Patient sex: F
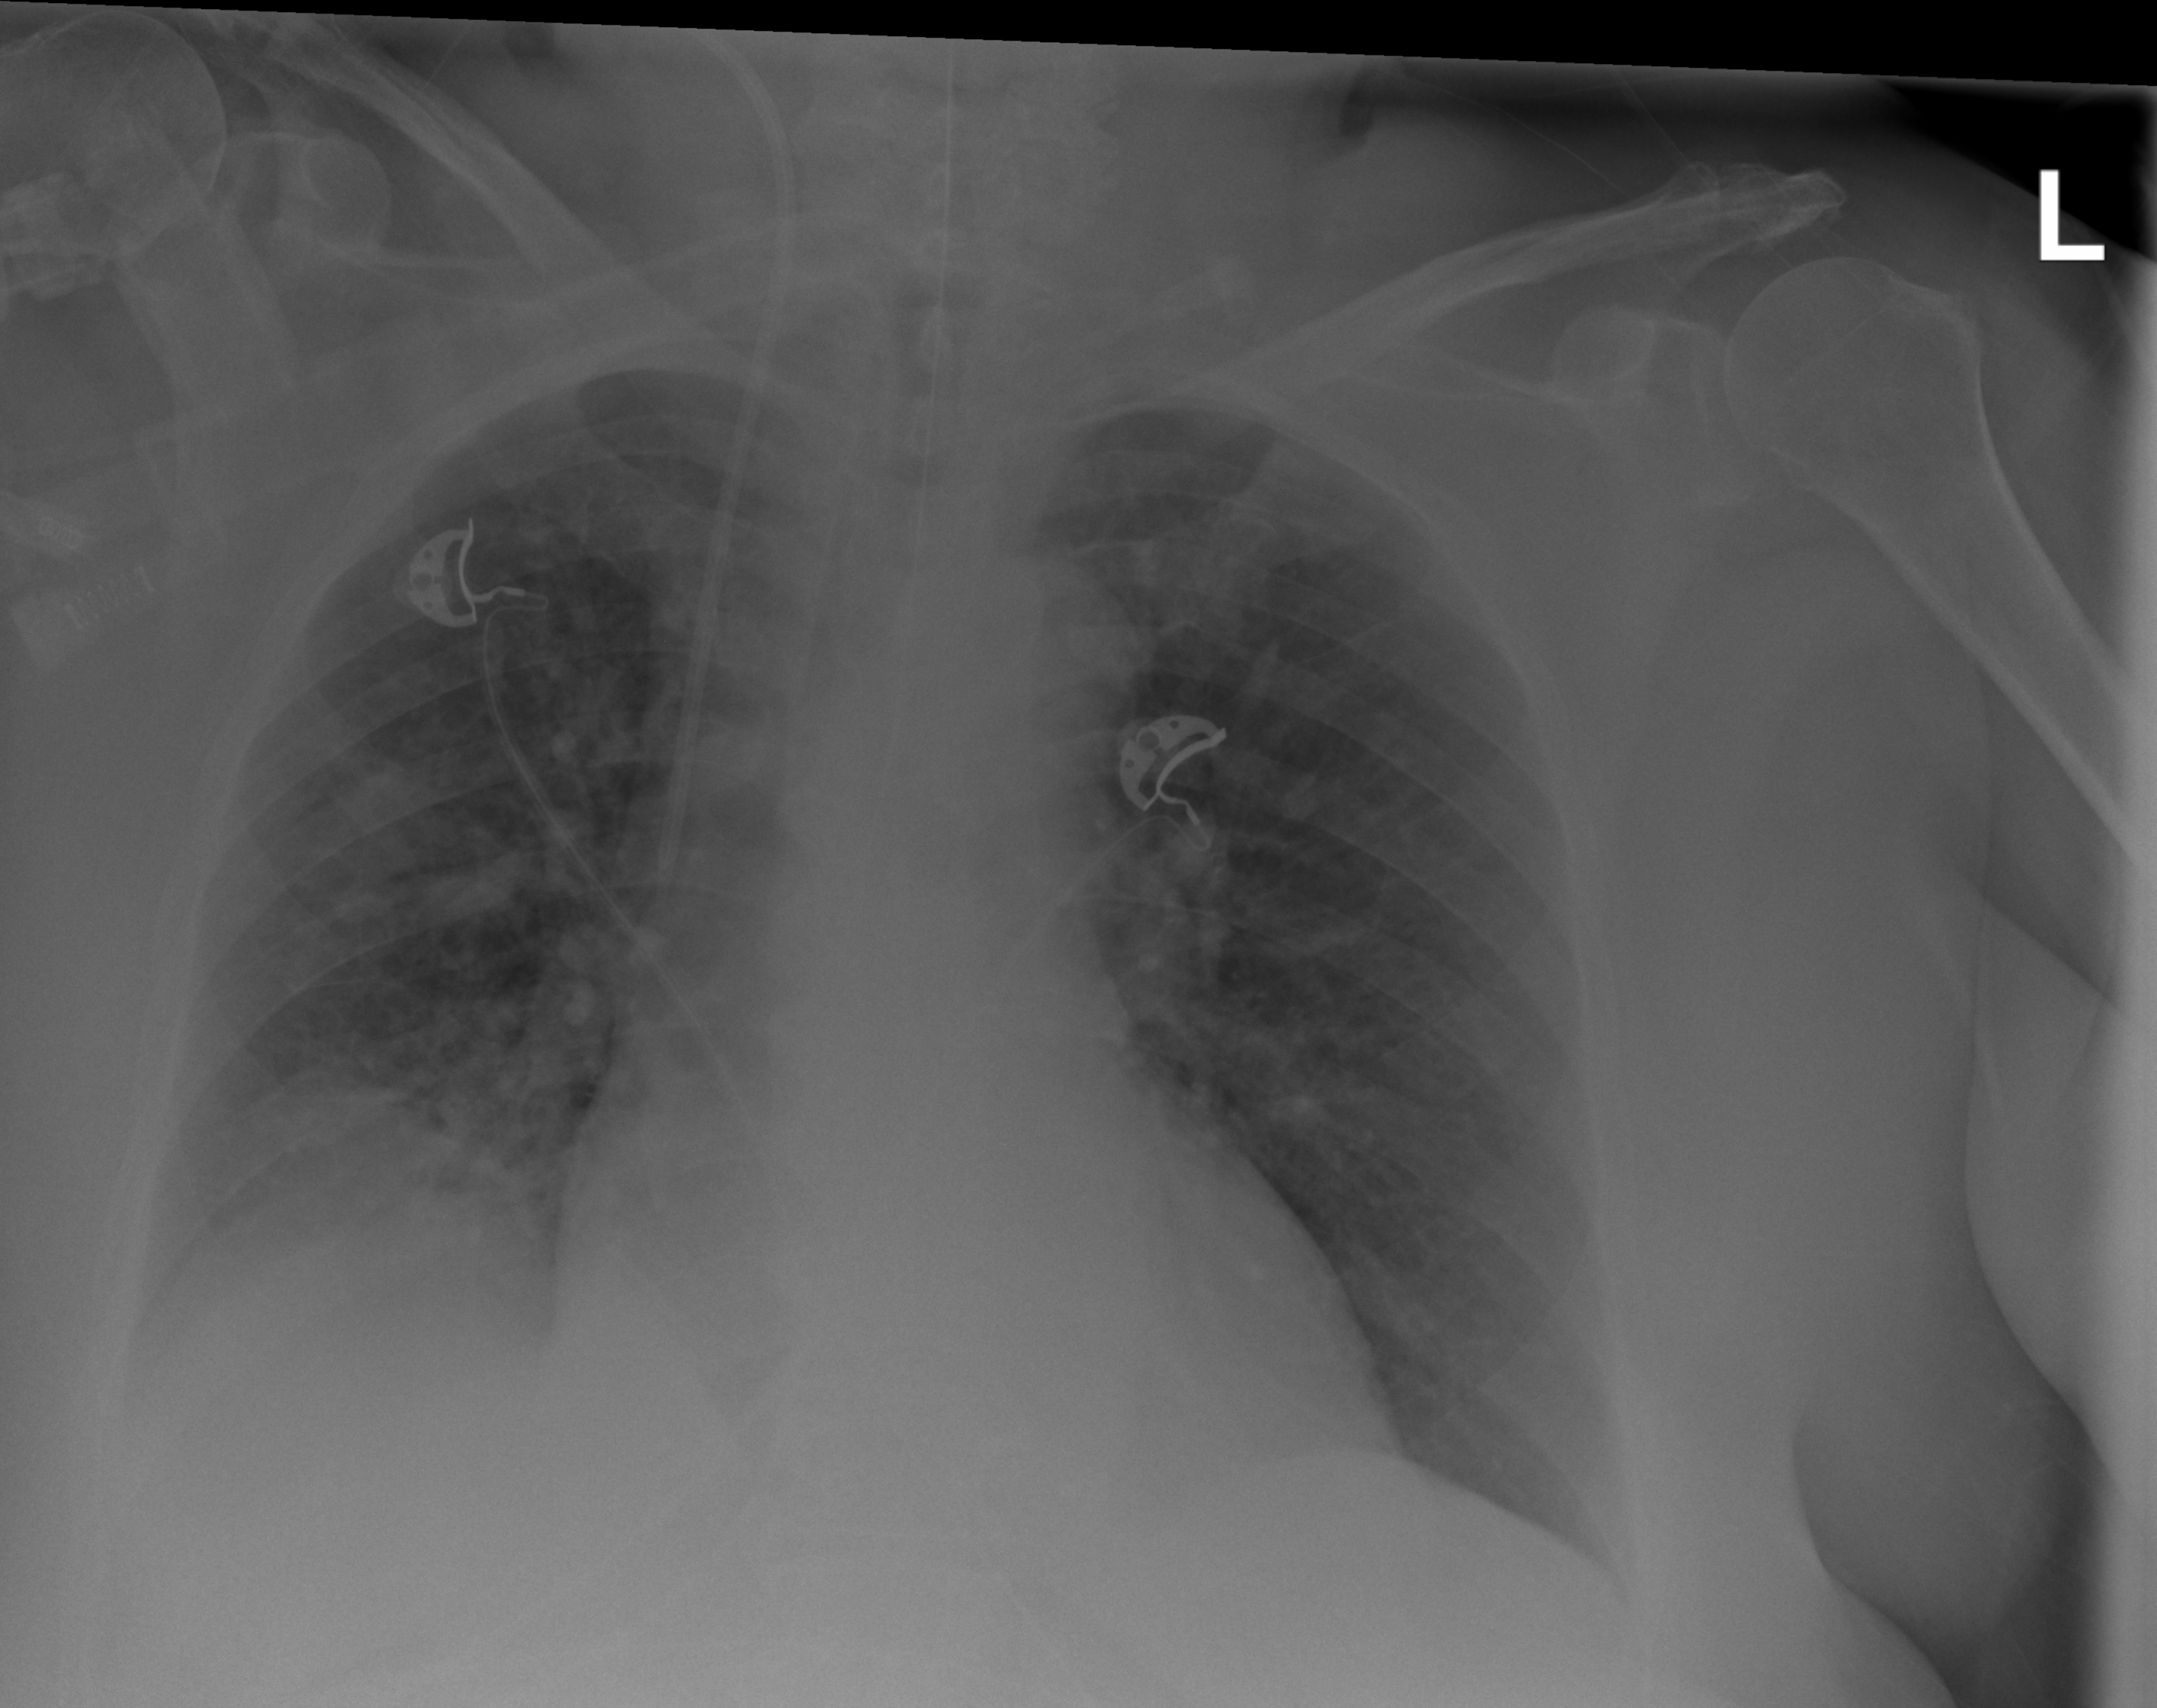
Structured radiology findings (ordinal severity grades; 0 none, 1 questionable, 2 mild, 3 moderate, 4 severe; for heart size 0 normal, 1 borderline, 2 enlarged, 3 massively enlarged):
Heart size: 1
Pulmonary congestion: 2
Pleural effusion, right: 2
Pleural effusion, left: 0
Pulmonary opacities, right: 1
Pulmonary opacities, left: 0
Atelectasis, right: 2
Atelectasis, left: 0